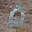
Label: 0